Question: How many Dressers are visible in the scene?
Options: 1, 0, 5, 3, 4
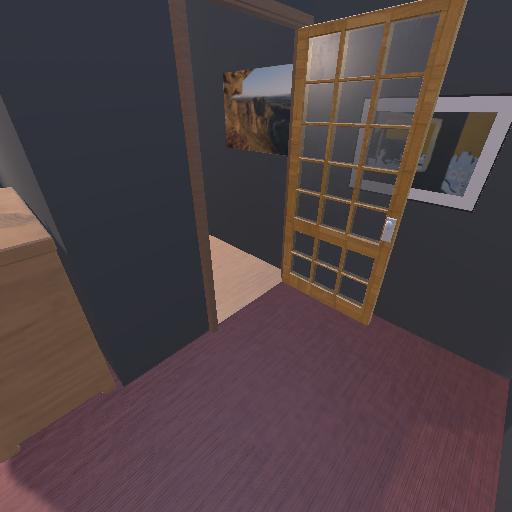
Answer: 1